Question: My adventure in Haskell programming hasn't been all epic. I am implementing Simple Lambda Calculus, and I am glad to have finished 'Syntax', 'Evaluation', as well as 'Substitution', hoping they are correct. What remains is 'typing' as defined inside the red box (in the figure below), for which I am looking for guidance.
## Heading

Please correct me if I am wrong,
(1) but what I gathered is that '(T-Var)', returns the type of given a variable 'x'. What construct in Haskell returns 'type' ? I know that in 'prelude' it is ':t x', but I am looking for one that works under 'main = do'.
(2) If I were to define a function 'type_of', it's most likely that I need to define the expected and return type, as an example,
'type_of (Var x) :: type1 -> type2'
'type1' should be generic and 'type2' must be whatever object type that stores type information of a variable. For this, I am lost on how to define 'type1' and 'type2'.
(3) For (T-APP) and (T-ABS), I assume I apply substitution on 'Abstraction String Lambda' and 'Application Lambda Lambda' respectively. The type of the reduced form is the returned type. Is that correct?
Thanks in advance...
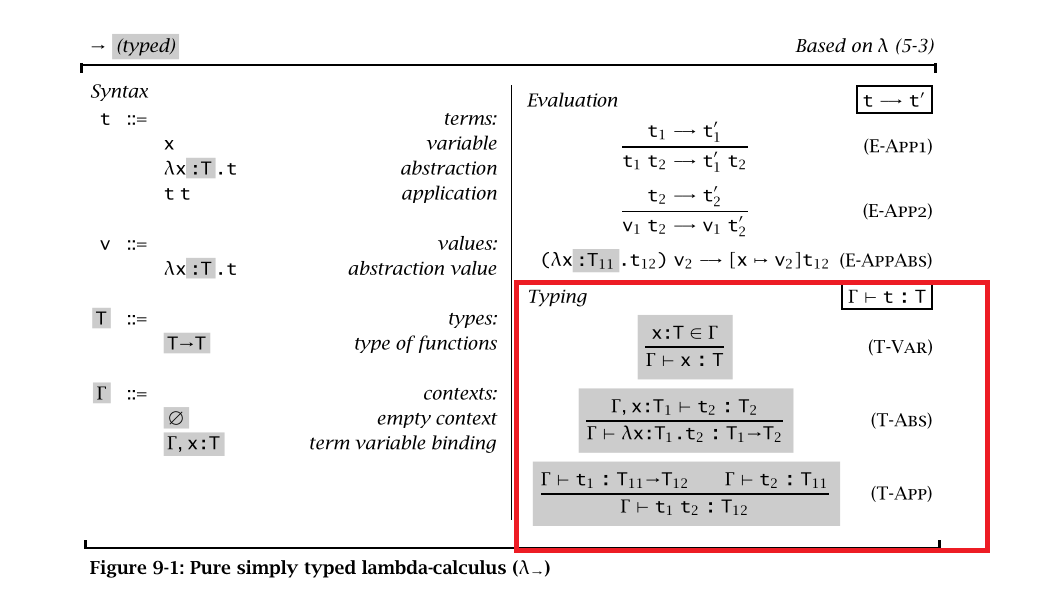
Answer: The key thing to take away from the simply typed lambda calculus is that the types are annotated on the lambda binders itself, every lambda term has a type. The typing rules that Pierce provides are are how to mechanically that the expression is well-typed. is a topic he covers later in the book, which is recovering the types from untyped expressions.
Aside, what Pierce doesn't give in this example is a couple ground types ('Bool', 'Int') , which are helpful when implementing the algorithm, so we'll just append those to our definition as well.
'''
t = x
| l x : T . t
| t t
| <num>
| true
| false
T = T -> T
| TInt
| TBool
'''
If we translate this into Haskell we get:
'''
type Sym = String
data Expr
= Var Sym
| Lam Sym Type Expr
| App Expr Expr
| Lit Ground
deriving (Show, Eq, Ord)
data Ground = LInt Int
| LBool Bool
deriving (Show, Eq, Ord)
data Type = TInt
| TBool
| TArr Type Type
deriving (Eq, Read, Show)
'''
The 'G' that pierce threads through the equations is for type environment which we can represent in Haskell as a simple list structure.
'''
type Env = [(Sym, Type)]
'''
The empty environment 'O' is then simply '[]'. When Pierce writes 'G, x : T ...' he means the environment extended with the definition of 'x' bound to the type 'T'. In Haskell we would implement it like:
'''
extend :: Env -> (Sym, Type) -> Env
extend env xt = xt : env
'''
To write the checker from TAPL we implement a little error monad stack.
'''
data TypeError = Err String deriving Show
instance Error TypeError where
noMsg = Err ""
type Check a = ErrorT TypeError Identity a
check :: Env -> Expr -> Check Type
check _ (Lit LInt{}) = return TInt
check _ (Lit LBool{}) = return TBool
-- x : T G
-- ----------
-- G x : T
check env (Var x) = case (lookup x env) of
Just e -> return e
Nothing -> throwError $ Err "Not in Scope"
-- G, x : T e : T'
-- --------------------
-- G l x . e : T - T'
check env (Lam x t e) = do
rhs <- (check (extend env (x,t)) e)
return (TArr t rhs)
-- G e1 : T - T' G e2 : T
-- ----------------------------
-- G e1 e2 : T'
check env (App e1 e2) = do
t1 <- check env e1
t2 <- check env e2
case t1 of
(TArr t1a t1r) | t1a == t2 -> return t1r
(TArr t1a _) -> throwError $ Err "Type mismatch"
ty -> throwError $ Err "Trying to apply non-function"
runCheck :: Check a -> Either TypeError a
runCheck = runIdentity . runErrorT
checkExpr :: Expr -> Either TypeError Type
checkExpr x = runCheck $ check [] x
'''
When we call 'checkExpr' on a expression we either get back the valid type of the expression or a 'TypeError' indicating what is wrong with the function.
For instance if we have the term:
'''
(lx : Int -> Int . x) (ly : Int. y) 3
App (App (Lam "x" (TArr TInt TInt) (Var "x")) (Lam "y" TInt (Var "y"))) (Lit (LInt 3))
'''
We expect our type checker to validate that it it has output type 'TInt'.
But to fail for a term like:
'''
(lx : Int -> Int . x) 3
App (Lam "x" (TArr TInt TInt) (Var "x")) (Lit (LInt 3))
'''
Since 'TInt' is not equal to '(TInt -> TInt)'.
That's all there really is to typechecking the STLC.